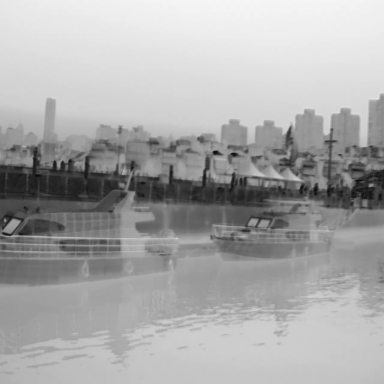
There are two canoes in the infrared image.